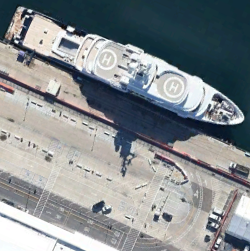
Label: Megayacht